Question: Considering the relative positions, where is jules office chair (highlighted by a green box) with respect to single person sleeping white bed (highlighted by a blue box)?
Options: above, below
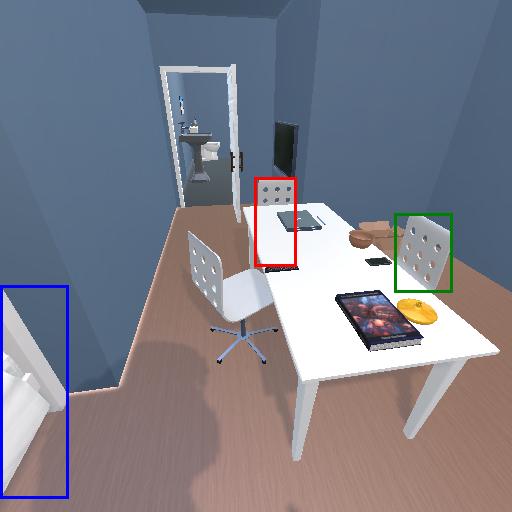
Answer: above